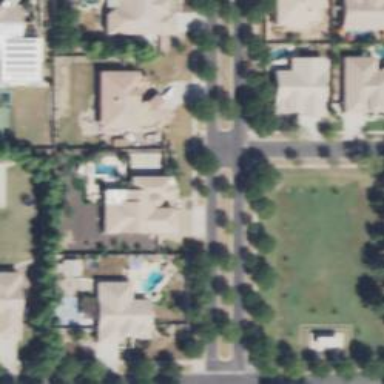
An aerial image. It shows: Asphalt road in residential area.